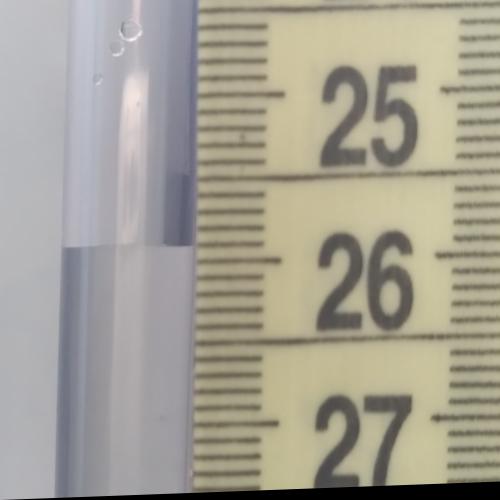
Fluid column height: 25.9 cm